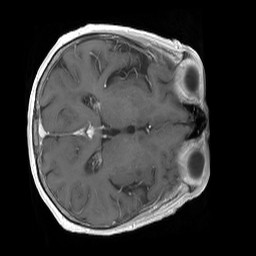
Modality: T1w
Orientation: axial
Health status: ill
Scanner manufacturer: siemens
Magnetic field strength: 3 T
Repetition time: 0.4 s
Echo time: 0.0026 s